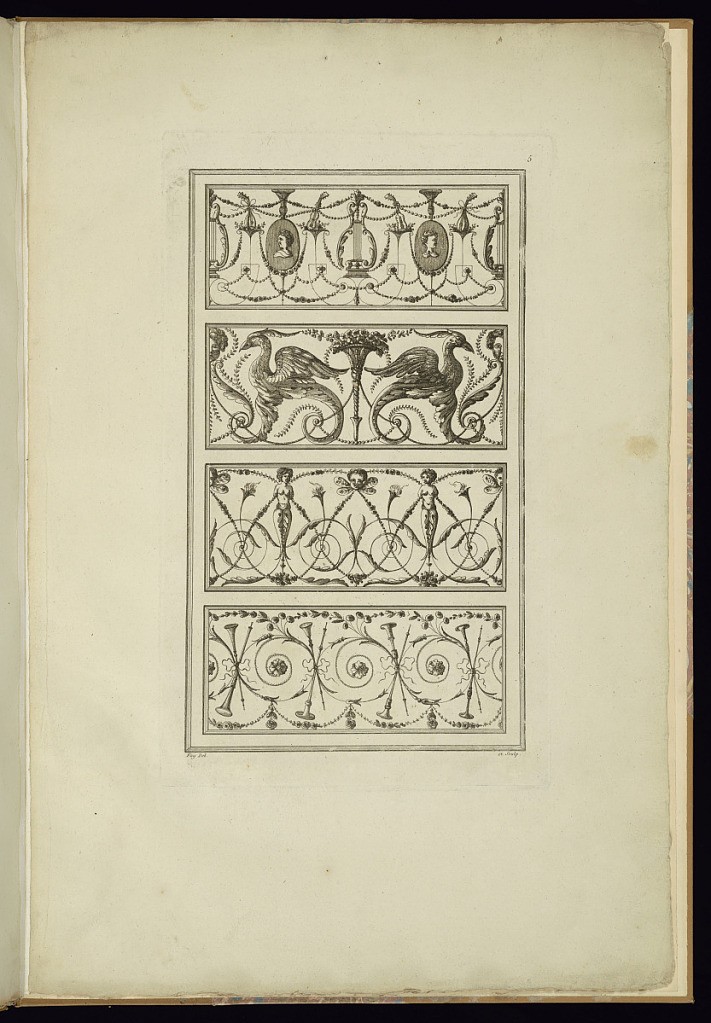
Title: Arabesque Ornament Designs
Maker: Jean-Baptiste Fay, French, active 1765 – 1790s
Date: late 18th century
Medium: Etching on laid paper
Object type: Print
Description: Four horizontal designs for ornamental friezes with repeating patterns featuring arabesque motifs. The designs include roundels with profile portraits, lyre's, guitars, festoons of flowers and beads, rosettes, scrolling feathers, torches, baskets of flowers, terminal figures, putti heads with wings, horns, ribbons, and birds. The plate is numbered and signed.